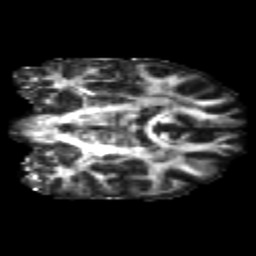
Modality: FA
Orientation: coronal
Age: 20
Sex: male
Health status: healthy
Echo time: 0.074 s